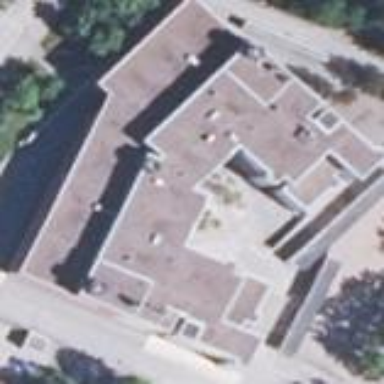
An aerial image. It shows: School building.